高二 · 度量几何学
13. (2019-浙江高考模拟) 在 $\triangle A B C$ 中, $C=45^{\circ}, A B=6, D$ 为 $B C$ 边上的点, 且 $A D=5, B D=3$,则 $\cos \mathrm{B}=$ \$ \qquad \$ , $\mathrm{AC}=$
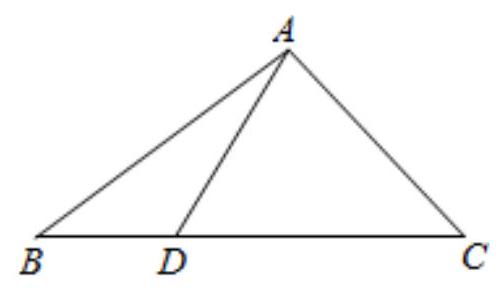
答案: $\frac{5}{9} \quad \frac{8 \sqrt{7}}{3}
$
解析: $\because A B=6, A D=5, B D=3$, 在 $\triangle A B D$ 中, 余弦定理 $\cos B=\frac{A B^{2}+B D^{2}-A D^{2}}{2 A B \cdot B D}=\frac{5}{9}$,

$\therefore \sin B=\frac{2 \sqrt{14}}{9}$. 正弦定理: $\frac{A C}{\sin B}=\frac{A B}{\sin C}$, 可得: $A C=\frac{8 \sqrt{7}}{3}$. 故答案为: $\frac{5}{9}, \frac{8 \sqrt{7}}{3}$.